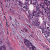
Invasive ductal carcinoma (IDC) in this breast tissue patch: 0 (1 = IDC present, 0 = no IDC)